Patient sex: F
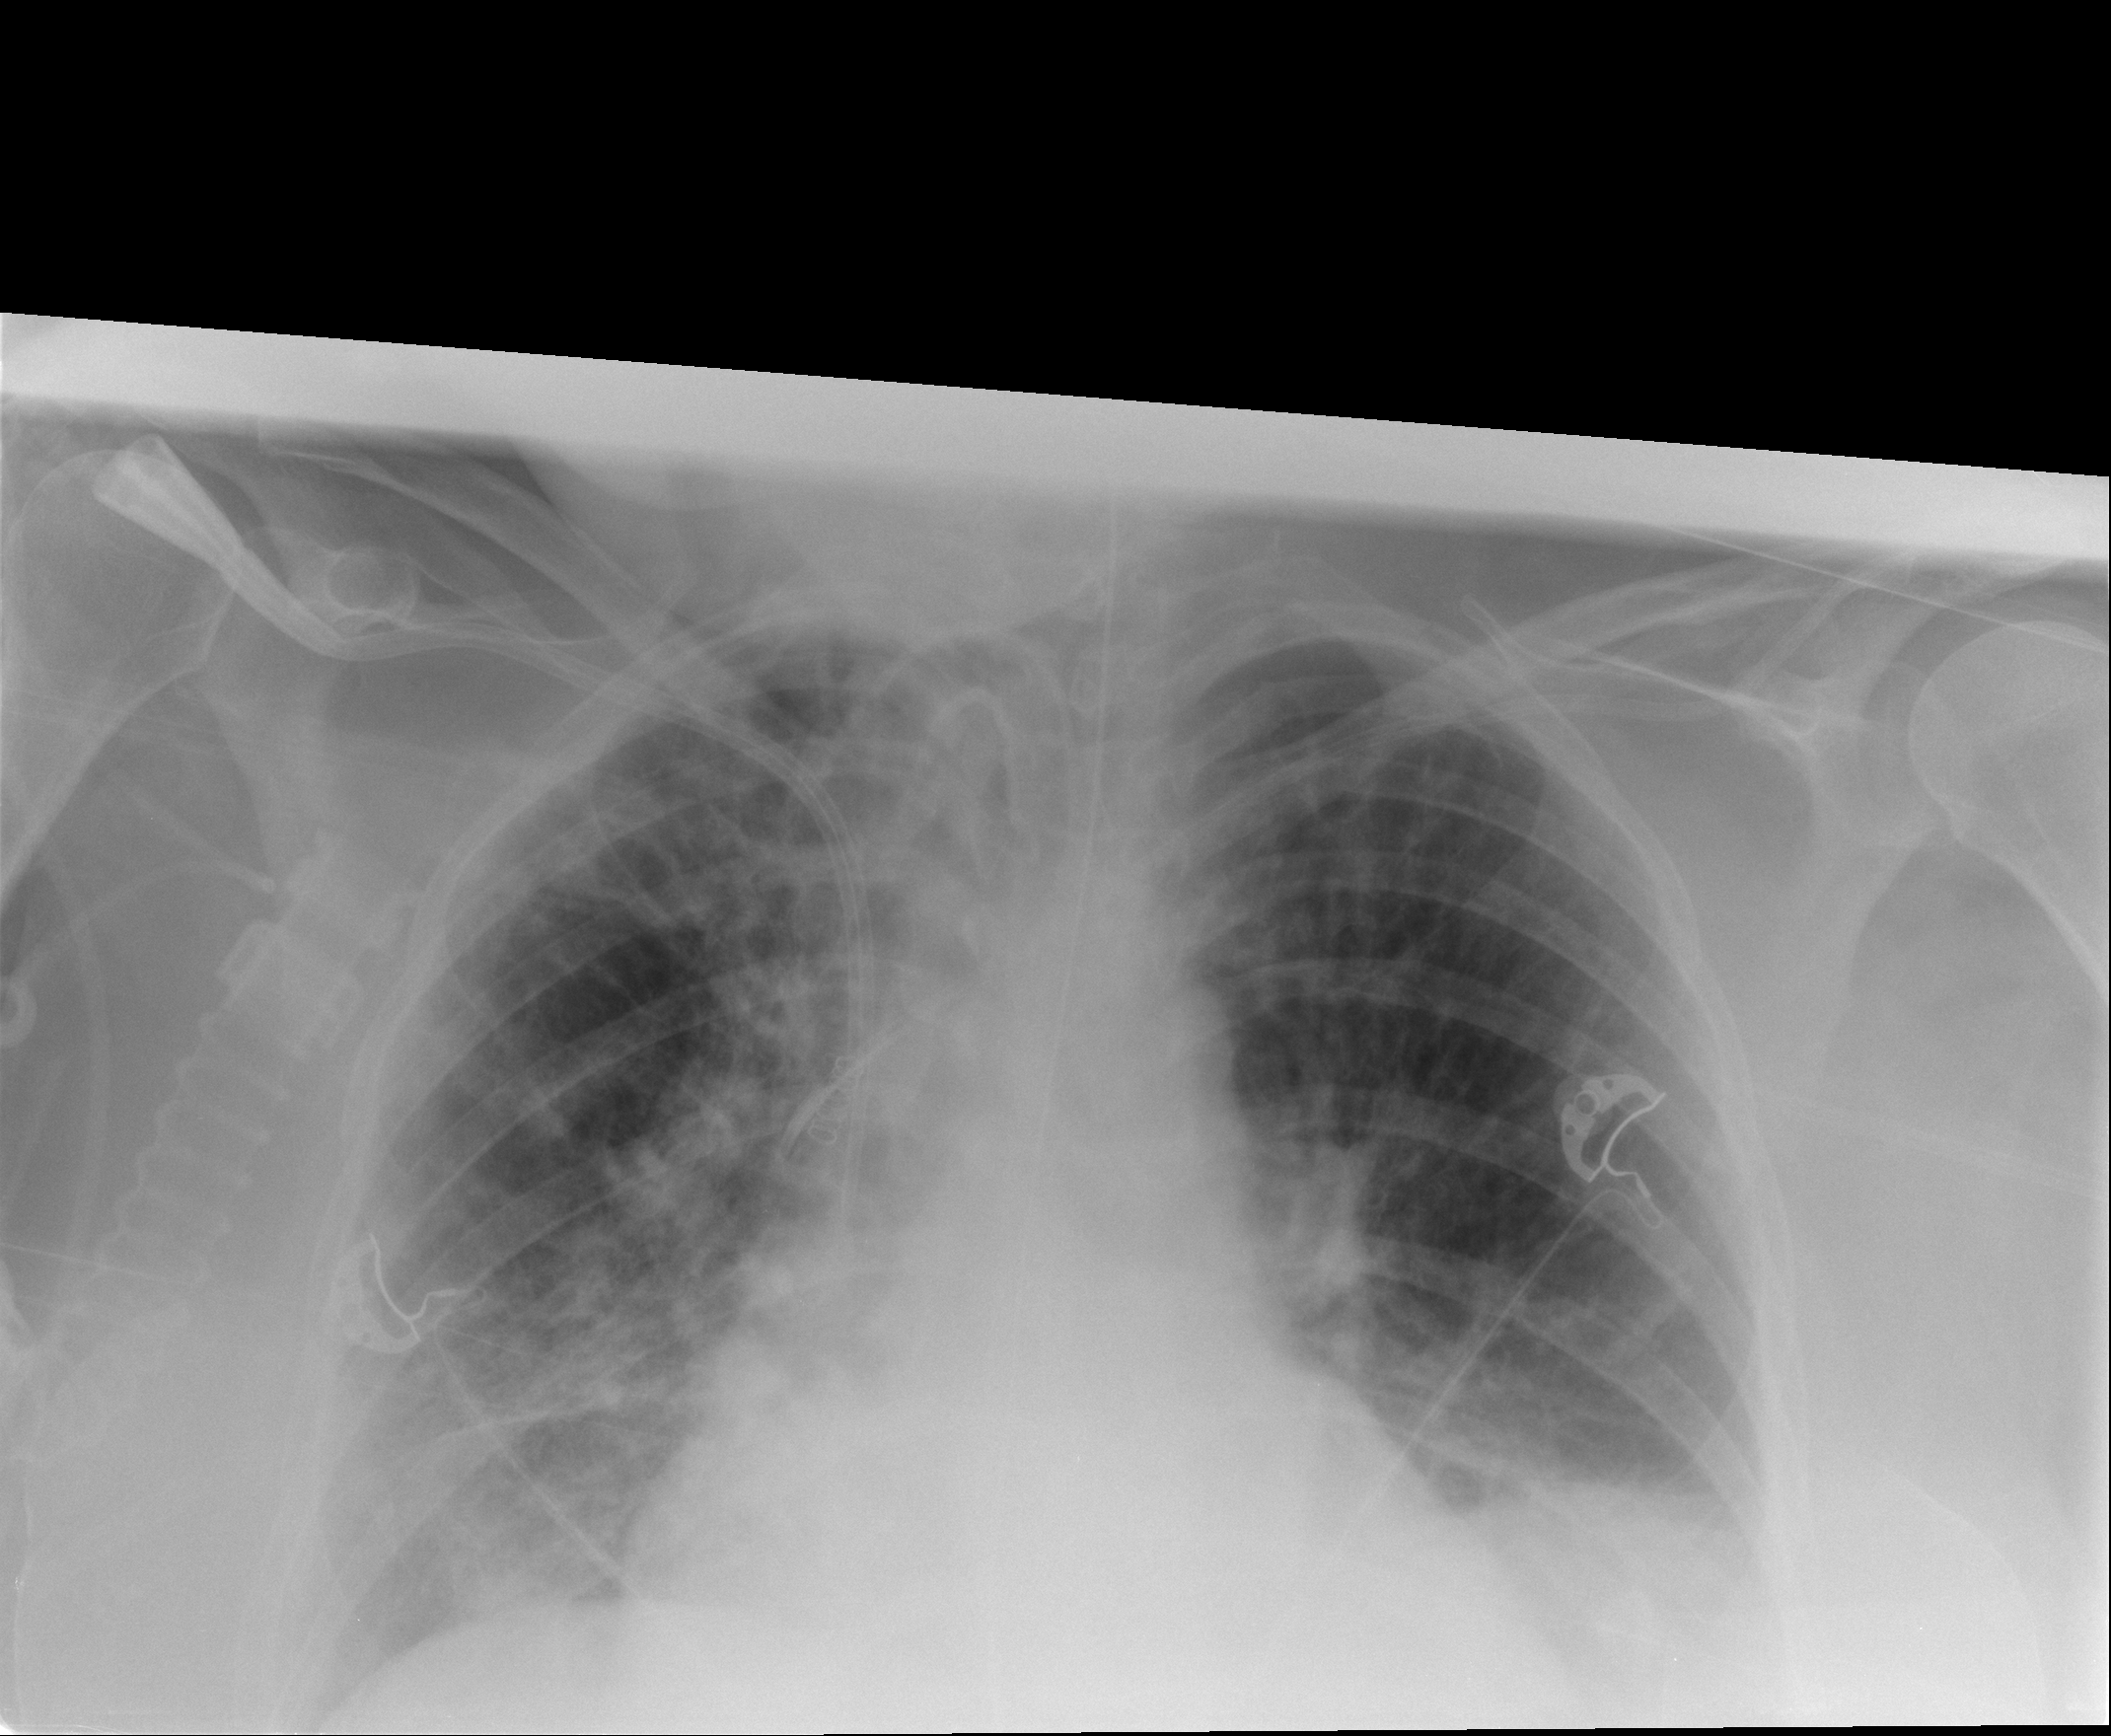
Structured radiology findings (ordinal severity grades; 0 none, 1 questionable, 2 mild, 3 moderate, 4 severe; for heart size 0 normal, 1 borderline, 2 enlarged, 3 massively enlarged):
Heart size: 2
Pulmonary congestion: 2
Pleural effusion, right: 1
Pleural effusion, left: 1
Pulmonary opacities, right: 3
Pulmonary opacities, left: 2
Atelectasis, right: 2
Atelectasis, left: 2